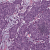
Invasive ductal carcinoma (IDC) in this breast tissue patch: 1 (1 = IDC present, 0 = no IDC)